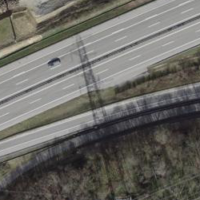
EUNIS habitat code: 57
Species observed at this site:
Corvus corone